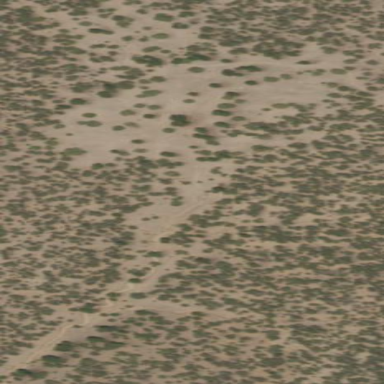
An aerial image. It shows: Patch of scrub vegetation.